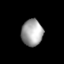
Tissue: lung
Cell type: Endothelial cells
Senescence score: 0.6267
Nuclear area (px): 556
Mean DAPI intensity: 163.225